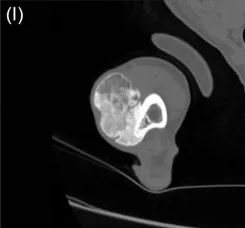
Transverse.
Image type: radiology (ct)